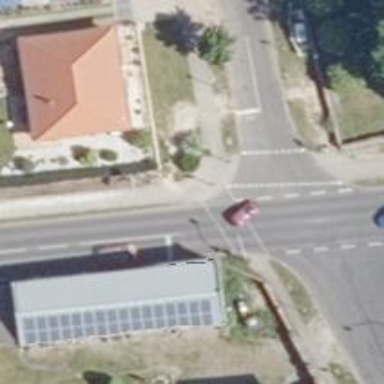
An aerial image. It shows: Road with traffic signals.